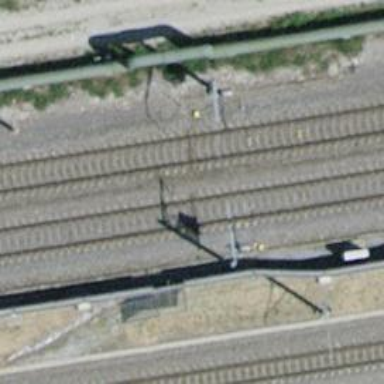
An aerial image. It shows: Railway signal.